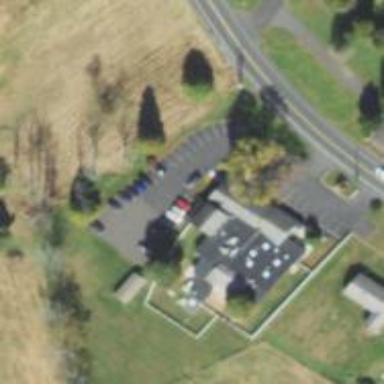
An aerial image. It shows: Veterinary facility.